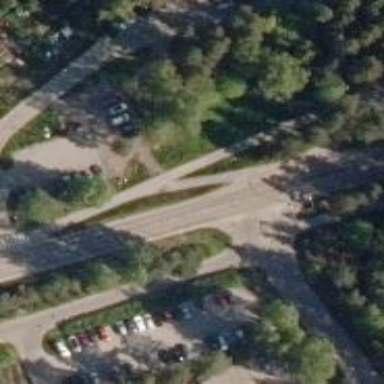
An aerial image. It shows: Tertiary road with asphalt surface leading to roundabout.